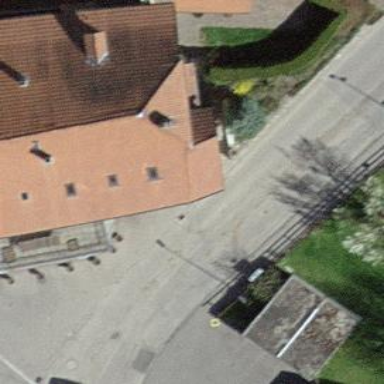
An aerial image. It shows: Residential building.